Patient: sex M, age 29
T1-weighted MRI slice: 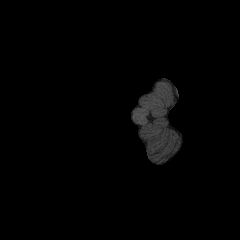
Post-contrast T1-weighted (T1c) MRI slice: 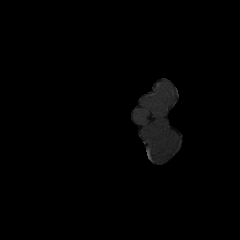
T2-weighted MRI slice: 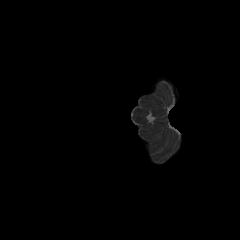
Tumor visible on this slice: no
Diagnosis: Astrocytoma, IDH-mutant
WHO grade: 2